Aerial crown-view tile of a tropical tree (Barro Colorado Island, Panama), acquired 20240813:
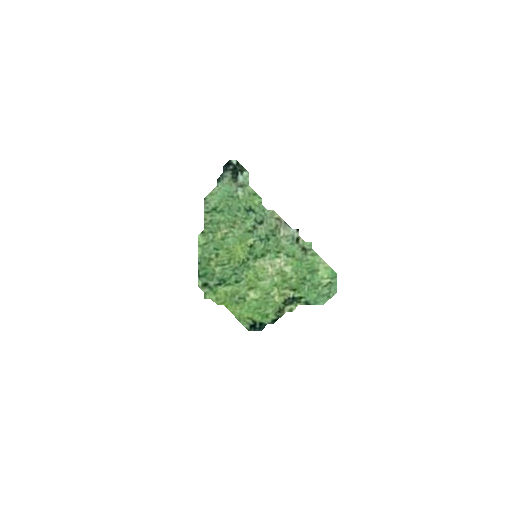
Species: Protium stevensonii
GBIF accepted scientific name: Tetragastris panamensis
Crown area: 20.481 m²